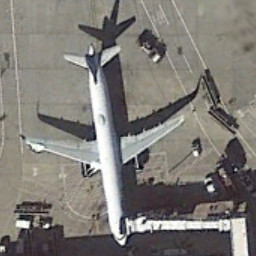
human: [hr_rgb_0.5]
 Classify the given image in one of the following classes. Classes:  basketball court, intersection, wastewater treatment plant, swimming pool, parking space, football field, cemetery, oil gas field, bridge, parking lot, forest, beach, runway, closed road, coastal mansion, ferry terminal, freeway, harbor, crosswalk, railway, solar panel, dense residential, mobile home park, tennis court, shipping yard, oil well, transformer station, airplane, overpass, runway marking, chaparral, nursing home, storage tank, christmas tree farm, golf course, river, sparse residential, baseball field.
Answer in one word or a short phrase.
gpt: airplane